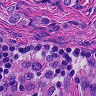
Metastatic tissue present: yes